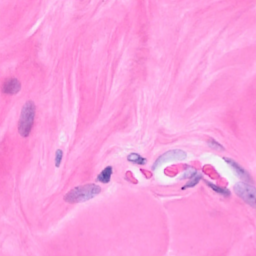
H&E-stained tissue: Breast